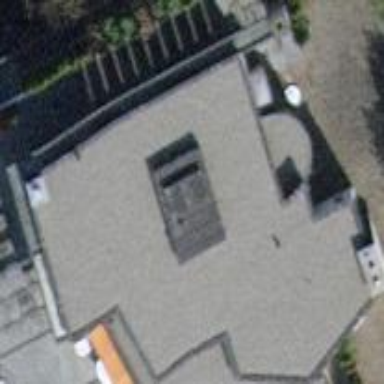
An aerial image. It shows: The building has flat roof oriented across.